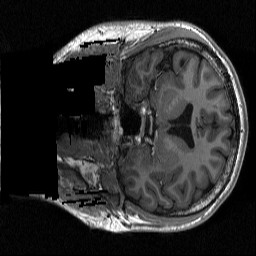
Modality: T1w
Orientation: coronal
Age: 22
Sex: male
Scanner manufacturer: siemens
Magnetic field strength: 3 T
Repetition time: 2.3 s
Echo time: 0.00298 s